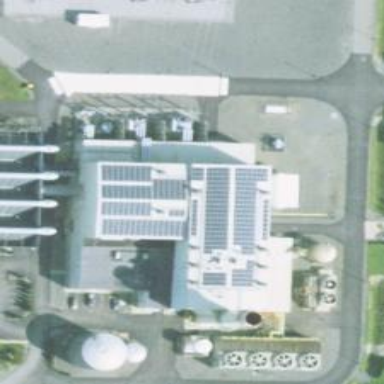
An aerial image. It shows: There is building with gas power generator.